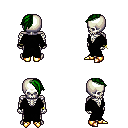
a pixel art fantasy rpg character, male body template, skeleton, black robe, red pants, green long mohawk hairstyle, bracelets, gold boots, four views (front, back, left, right), 2x2 character sprite sheet, small pixel art, hard edges, no anti-aliasing